二年级 · 变换几何
下图中小狗是怎样运动的？用 “平移” 或 “旋转” 填空。

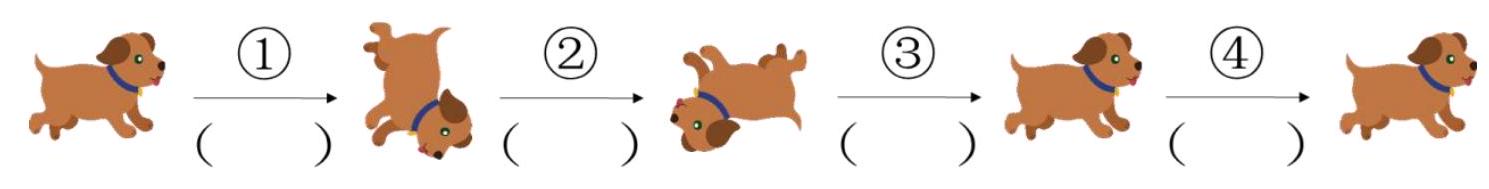
答案: 旋转 旋转 旋转 平移